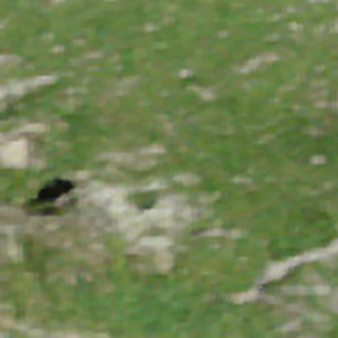
Label: other